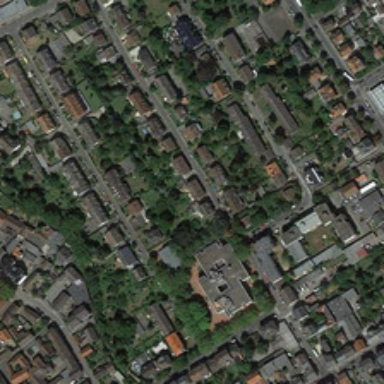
Many buildings and green trees are in a dense residential area .